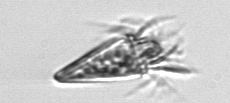
Label: Strombidium_tintinnodes